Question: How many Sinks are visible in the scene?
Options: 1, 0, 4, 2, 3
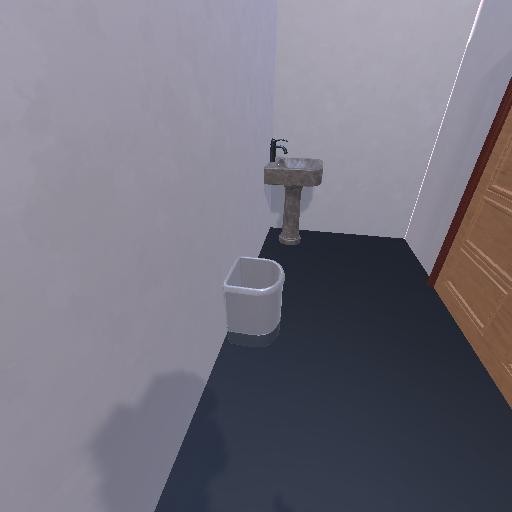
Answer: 1